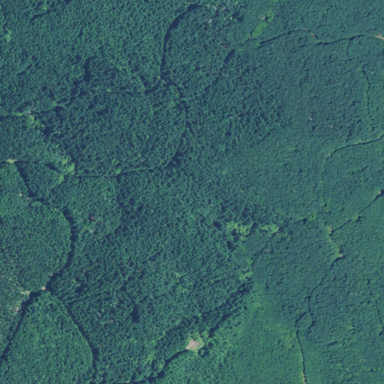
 likely man-made clearing in the landscape."